Question: Please help me.
I've stored data, in Redis, by using C# servicestack.redis libraries. In this case, I stored data from 4 classes. For this case, I want to recover all data, from Redis, by using a value.

In the image above, it's shown 4 ids, each one is the name of the class that I'm loading, by C#, into Redis. I want to recover, for CompanyList class (in my program), only data when the value "Expediente" is "100037", but I don't know how or which Redis commands I can use.
In the photo, of course, I've the index value (<PHONE>), but in my program I want to recover all particular data by using "Expediente" and "100037" only.
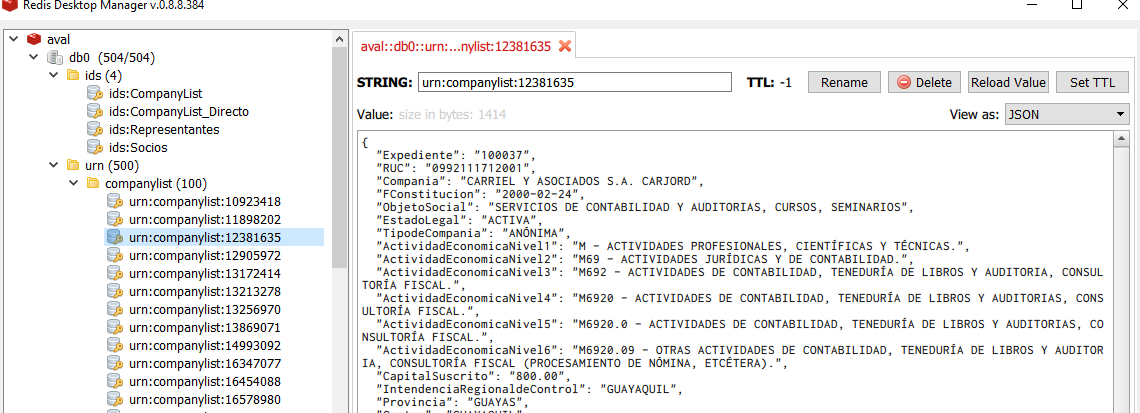
Answer: Redis allows access to data by key, not value. If you need to look up a given value, you'll have to "index" it. See <URL> for guidance.